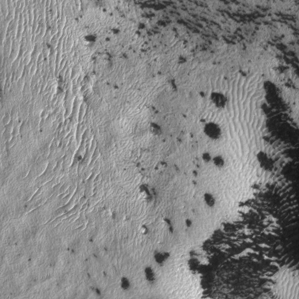
Label: frost